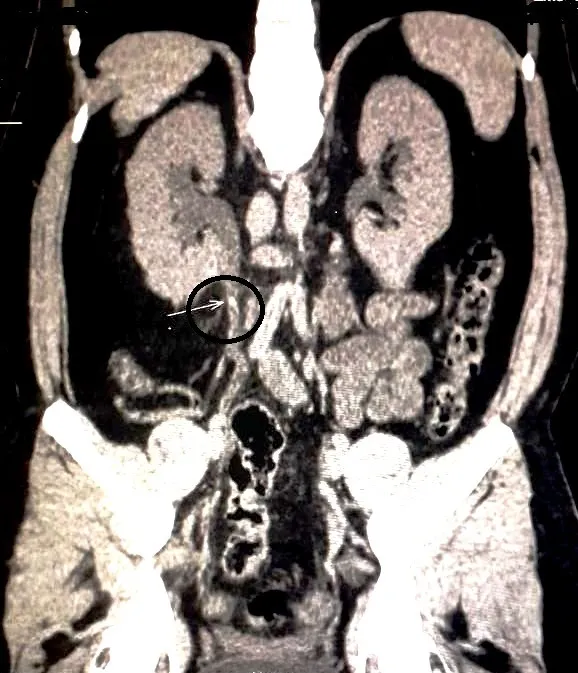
Computed tomography (CT) of the abdomen showing a mass lesion in the right renal pelvis.
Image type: radiology (ct)